Question: I am used to SPSS and I really love using custom tables there for survey data reporting. I would really enjoy if I could do something similar in R.
What I would like to do is a table that has multiple rows and columns with column percentages and counts (N - base for percentages)
Here is a sample code of survey data:
'''
set.seed(321)
ID <- seq(1:200)
Age <- sample(c("18-34", "35-59"), 200, replace = TRUE)
Sex <- sample(c("Male", "Female"), 200, replace = TRUE)
TOTAL <- rep(c("TOTAL"), 200)
Edu <- sample(c("Lower", "Middle", "Higher"), 200, replace = TRUE)
PurchaseInt <- sample(c("Definitely yes", "Somewhat yes", "Somewhat not", "Definitely not"),200, replace=TRUE)
Relevance <- sample(c("Definitely fits my needs", "Somewhat fits my needs", "Somewhat does not fit", "Definitely does not fit"),200, replace=TRUE)
DF <- data.frame(ID,TOTAL,Sex,Age,Edu,PurchaseInt,Relevance)
head(DF)
ID TOTAL Sex Age Edu PurchaseInt Relevance
1 1 TOTAL Male 35-59 Lower Definitely yes Somewhat fits my needs
2 2 TOTAL Male 35-59 Higher Somewhat not Definitely does not fit
3 3 TOTAL Male 18-34 Higher Definitely yes Somewhat does not fit
4 4 TOTAL Female 18-34 Lower Somewhat not Definitely does not fit
5 5 TOTAL Female 18-34 Higher Definitely yes Somewhat does not fit
6 6 TOTAL Female 18-34 Higher Definitely not Definitely does not fit
# Simple table, 1 variable by 1 variable, no N (BASE) BAD TABLE :(
prop.table(table(DF$PurchaseInt, DF$Sex),2)
Female Male
Definitely not 0.28 0.30
Definitely yes 0.25 0.28
Somewhat not 0.29 0.24
Somewhat yes 0.17 0.18
'''
What I would really love to get is something like this (done from SPSS):

I realize that combining counts with col percentages might be extra tricky. What is crucial for me is to find a possibility to report multiple rows and columns in one table (especially multiple columns), as this helps in data analysis A LOT.
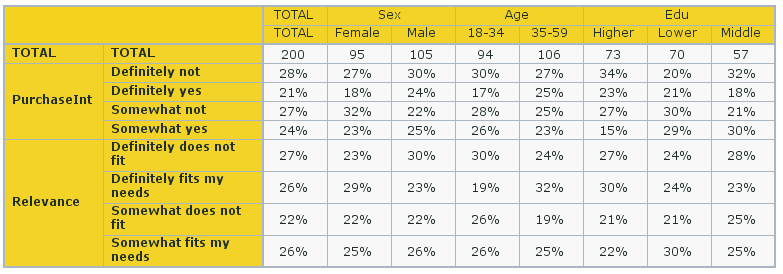
Answer: Two parts to this: first, you want to create the table, next you want to report it. You are splitting by different margins and then putting that in a single table, it's a little weird; also I'm not sure how you get those numbers, are they meant to be the column percentages? If so I get different ones with your random seed.
Anyway, here is part 1, which gets you the data.
'''
# a useful function
table_by <- function(row_var, col_var = NULL) {
# the repeated t() below ensures you have a 4 x 1 matrix
tbl <- if (is.null(col_var)) t(t(table(DF[[row_var]]))) else table(DF[[row_var]], DF[[col_var]])
tbl <- prop.table(tbl, 2)
tbl <- round(tbl, 2) * 100
tbl
}
col12 <- rbind(table_by("PurchaseInt", "Sex"), table_by("Relevance", "Sex"))
col34 <- rbind(table_by("PurchaseInt", "Age"), table_by("Relevance", "Age"))
col56 <- rbind(table_by("PurchaseInt", "Edu"), table_by("Relevance", "Edu"))
percent_rows <- cbind(col12, col34, col56)
whole_table <- cbind(
rbind(table_by("PurchaseInt"), table_by("Relevance")),
percent_rows
)
# should be the data you want
whole_table
'''
For the second part, you can use my 'huxtable' package - there are others:
'''
library(huxtable)
wt_hux <- as_hux(whole_table, add_colnames = TRUE, add_rownames = TRUE)
number_format(wt_hux)[-2,] <- "%.0f%%"
number_format(wt_hux)[2,] <- "%.0f"
wt_hux[1, 1:2] <- c("", "Total")
wt_hux[2, 1] <- "Total"
wt_hux <- insert_row(wt_hux, c("", "Total", "Sex", "", "Age", "", "Edu", "", ""))
colspan(wt_hux)[1, c(3, 5, 7)] <- c(2, 2, 3)
align(wt_hux)[1, c(3, 5, 7)] <- "center"
wt_hux <- insert_column(wt_hux, c("", "", "Total", "PurchaseInt", "", "", "", "Relevance", "", "", ""))
rowspan(wt_hux)[c(4, 8), 1] <- 4
bottom_border(wt_hux)[c(1, 6, 10), ] <- 1 # for example
# should look roughly the way you want. You can print it to PDF or HTML:
wt_hux
'''